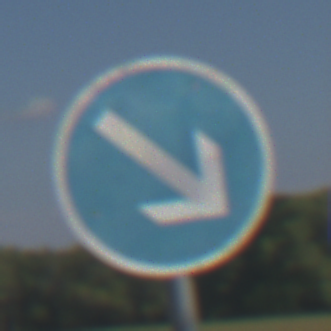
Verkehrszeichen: VorgeschriebeneVorbeifahrtRechts
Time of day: Midday
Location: Outdoor (Nature)
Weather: Clear
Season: NotSpecified
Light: Natural